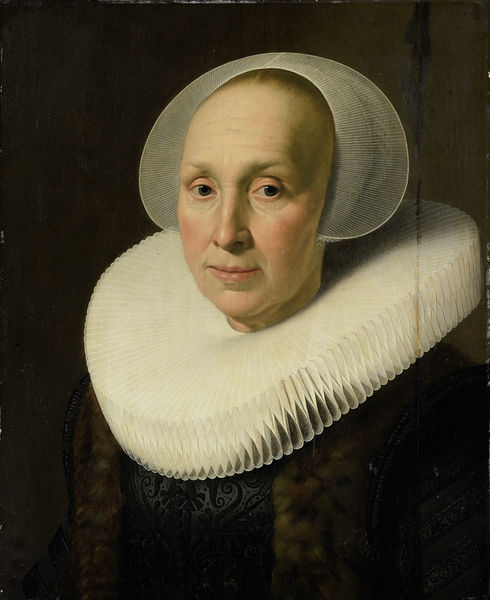
Titel: Portret van Margriet Benningh (1565-1641)
Künstler: Nicolaes Eliasz. Pickenoy
Standort: Amsterdam
Institution: Rijksmuseum
Schlagwörter: dunkel, gemälde, kopf, umhang, braun, frau, hut, schwarz, stirn, muster, alt, alte, augen, barock, falten, kragen, bild, portrait, renaissance, fell, wangen, rüsche, rüschen, mutze